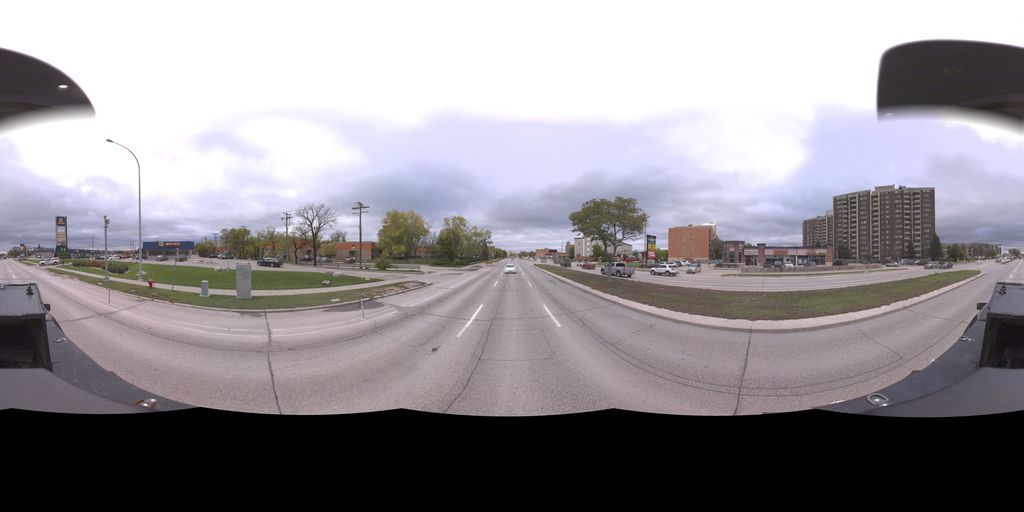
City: winnipeg